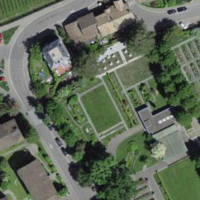
EUNIS habitat code: 53
Species observed at this site:
Cotinus coggygria
Fagus sylvatica